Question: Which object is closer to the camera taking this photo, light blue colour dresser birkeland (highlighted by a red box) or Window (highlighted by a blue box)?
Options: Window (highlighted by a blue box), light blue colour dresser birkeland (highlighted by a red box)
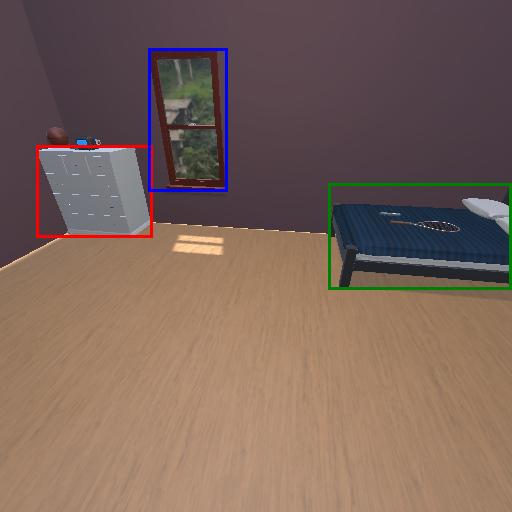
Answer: Window (highlighted by a blue box)